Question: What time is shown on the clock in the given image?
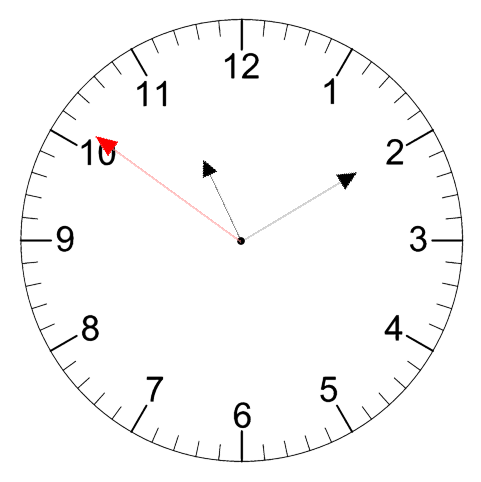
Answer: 11:09:51